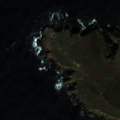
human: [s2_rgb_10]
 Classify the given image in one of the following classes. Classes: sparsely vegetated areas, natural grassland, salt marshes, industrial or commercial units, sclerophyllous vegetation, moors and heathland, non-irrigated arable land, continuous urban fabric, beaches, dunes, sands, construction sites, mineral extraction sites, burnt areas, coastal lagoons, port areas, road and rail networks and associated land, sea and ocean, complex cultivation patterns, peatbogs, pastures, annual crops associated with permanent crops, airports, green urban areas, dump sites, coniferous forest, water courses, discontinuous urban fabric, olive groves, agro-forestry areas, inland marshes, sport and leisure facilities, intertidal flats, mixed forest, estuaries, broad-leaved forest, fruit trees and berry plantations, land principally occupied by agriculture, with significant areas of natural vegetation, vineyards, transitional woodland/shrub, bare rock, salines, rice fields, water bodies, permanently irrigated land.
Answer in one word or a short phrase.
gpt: natural grassland, peatbogs, sea and ocean